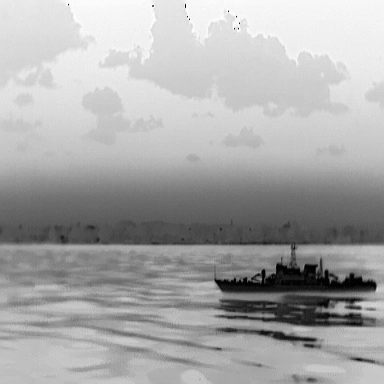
There is a warship in the infrared image.